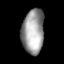
Tissue: lung
Cell type: Epithelial cells
Senescence score: 0.1476
Nuclear area (px): 971
Mean DAPI intensity: 155.041